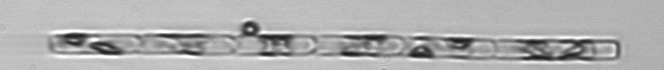
Label: Guinardia_delicatula